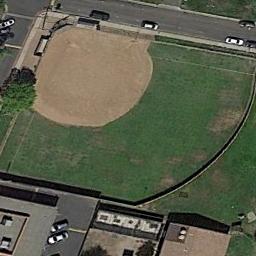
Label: baseball_diamond